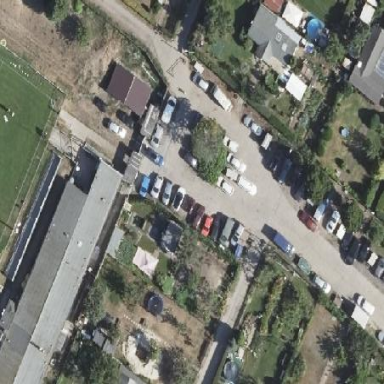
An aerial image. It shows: Plot within allotments.